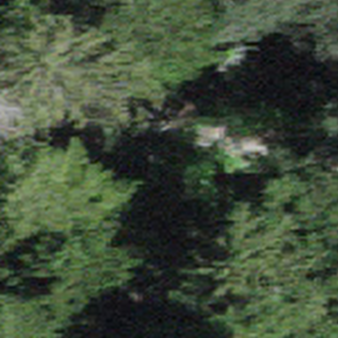
Label: other